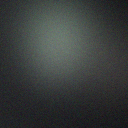
Screen state: off